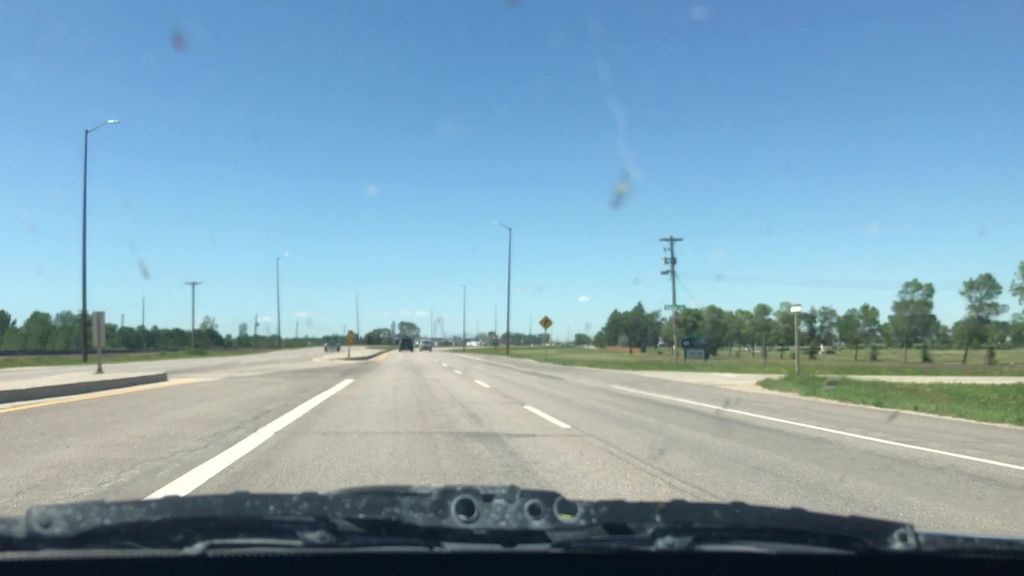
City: winnipeg